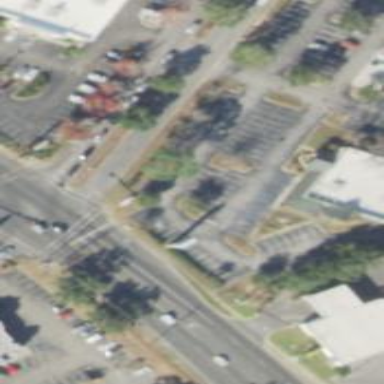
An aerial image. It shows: Parking space.